Question: I am trying to manage objects inside of an array. So I have array 'item' which has some objects.
'''
state = {
item: [
{
cls: 'powder',
img: ariel_12,
productName: 'Stiral'nyi poroshok Ariel 1,5 KG',
price: 200,
heart: heart,
qty: 1
},
{
cls: 'powder',
img: ariel_12,
productName: 'Stiral'nyi poroshok Ariel 1,5 KG',
price: 200,
heart: heart,
qty: 1
},
],
loader: true
};
'''
I added a method which changes the image on click, but it changes the image in all objects
'''
likedBtn = () => {
this.setState((prevState) => ({
item: prevState.item.map(
obj => (obj.heart === heart ? Object.assign(obj, {heart: heartRed}): obj)
)
}));
console.log('liked');
}
'''
How can I assign that method to prevent acting on all the objects inside of an array?
'''
<ProductsItems liked={this.likedBtn} addToCart={this.clickHandler} cls={item.cls} img={item.img} productName={item.productName} price={item.price} heart={item.heart} />
'''
Sorry for such a dumb explanation but I hope you'll understand it. The heart is blue and it is red when clicked. That is all that I need but when I click only the one heart, all others change as well

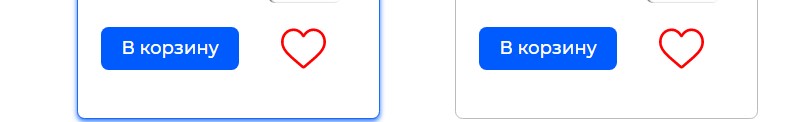
Answer: This would do it
'''
state = {
item: [
{
cls: 'powder',
img: ariel_12,
productName: 'Stiral'nyi poroshok Ariel 1,5 KG',
price: 200,
heart: heart,
qty: 1
},
{
cls: 'powder',
img: ariel_12,
productName: 'Stiral'nyi poroshok Ariel 1,5 KG',
price: 200,
heart: heart,
qty: 1
},
],
loader: true
};
'''
'''
render(){
<div>
{this.state.item.map( (obj,index) => {
<div
key={index}
onClick={() => this.handleClick(index)}
liked={this.likedBtn}
cls={obj.cls}
img={obj.img}
productName={obj.productName}
price={obj.price}
heart={obj.heart}
>
</div>
})}
</div>
}
'''
'''
handleClick = index => {
this.setState( prevState => (prevState.item[index].heart = heartRed, prevState)
}
'''